Question: I'm using the PhoneTextBox from the Windows Phone Toolkit with to get autocorrect and text suggestions. While typing in the keyboard the text suggestions appears above the keyboard and I choose one of them. Immediately after the suggestion is taken the cursor of the TextBox resets to the start position. So if I continue typing then the new text is inserted at the beginning of the TextBox.
Here's an example: After choosing the text suggestion "Tests" the cursor begin of line.

EDIT:
The issue is caused by an calling of within the TextChanged event handler. I can't find a workaround so I created an issue: <URL>
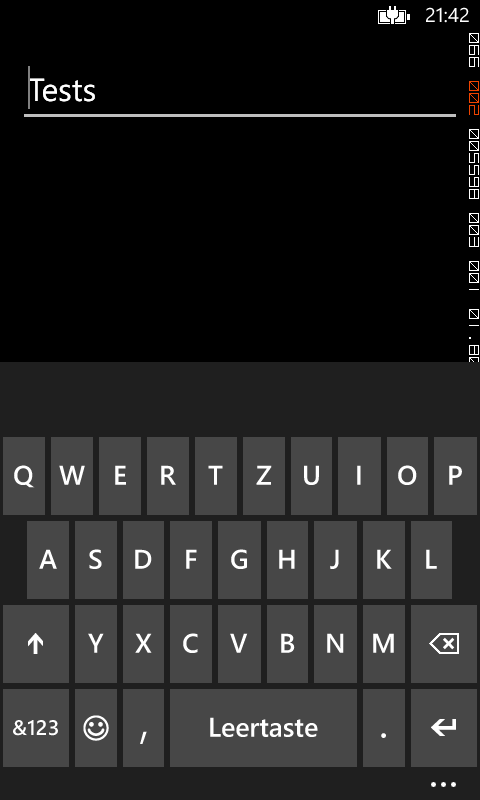
Answer: I'm using a Windows 8 phone with the regular Phone 8.0 SDK.
'''
<toolkit:PhoneTextBox InputScope="Text" BorderThickness="0,0,0,3" Background="{x:Null}" Foreground="White"/>
'''
It works fine on my end. I would check if there are any attached events (maybe TextChanged) that would cause the cursor to reset.